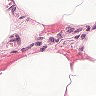
Metastatic tissue present: no